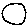
Label: moon